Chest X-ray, AP view. Patient: 66 years old, sex F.
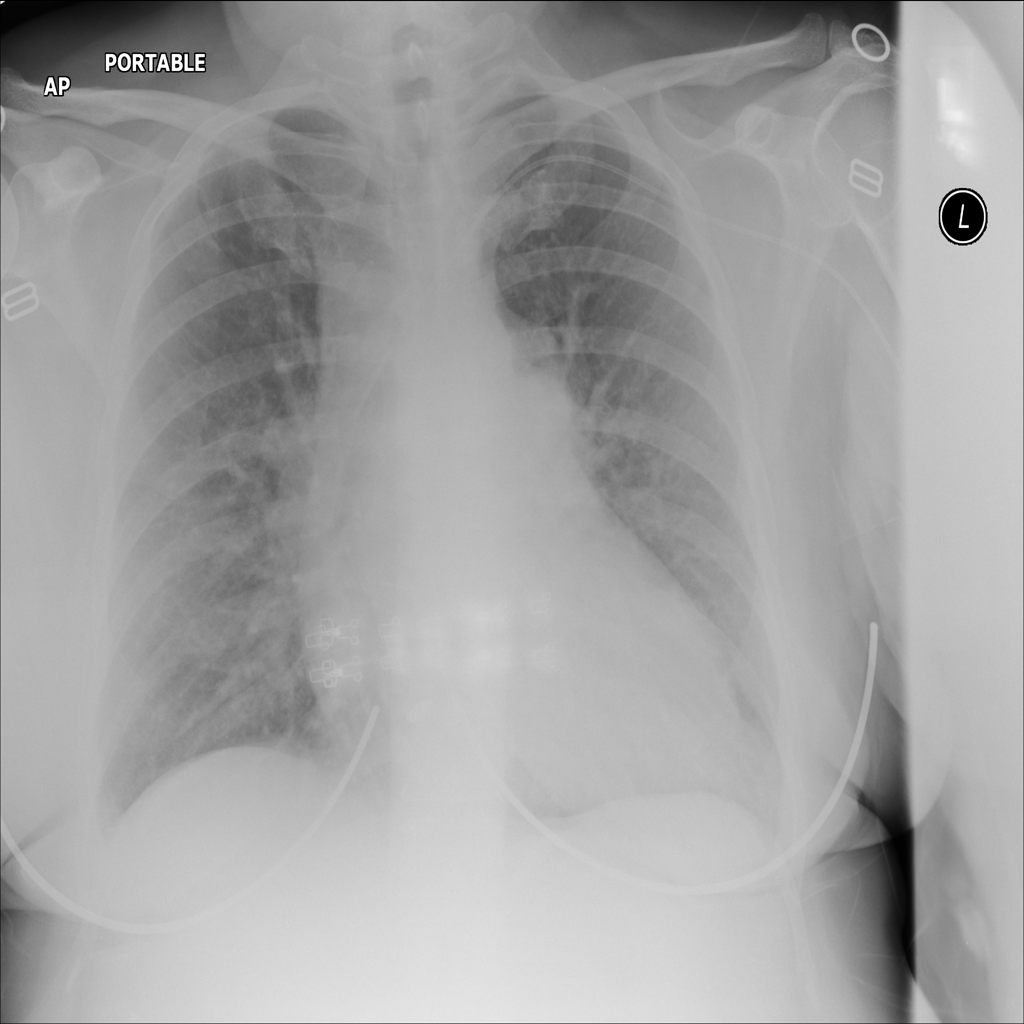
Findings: No Finding